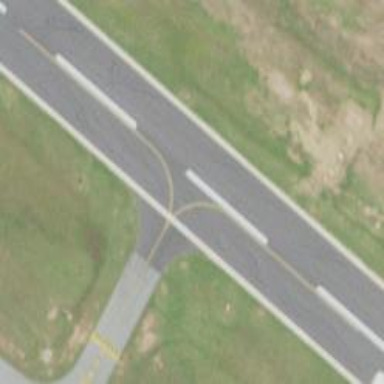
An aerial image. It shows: Runway surface made of asphalt at airport.